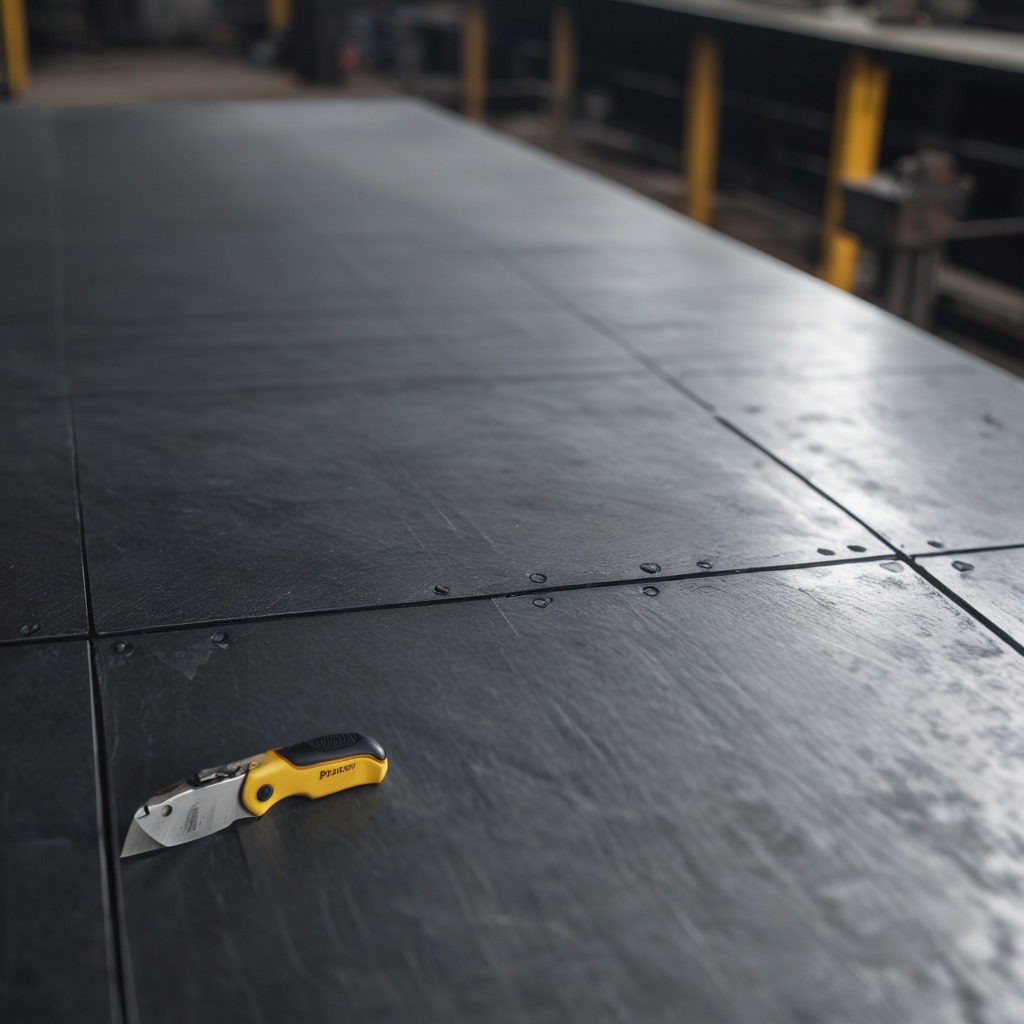
A utility knife is lying on a cold steel table in a mining workshop.